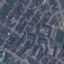
Label: Residential